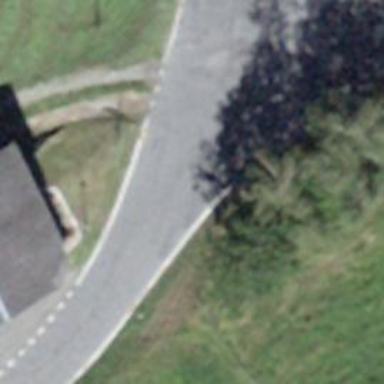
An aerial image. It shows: Pillar post box.